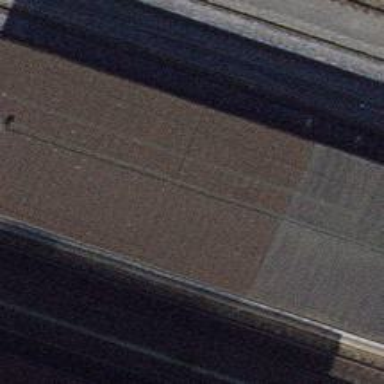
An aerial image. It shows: Covered tunnel with asphalt footway.